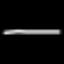
Label: line